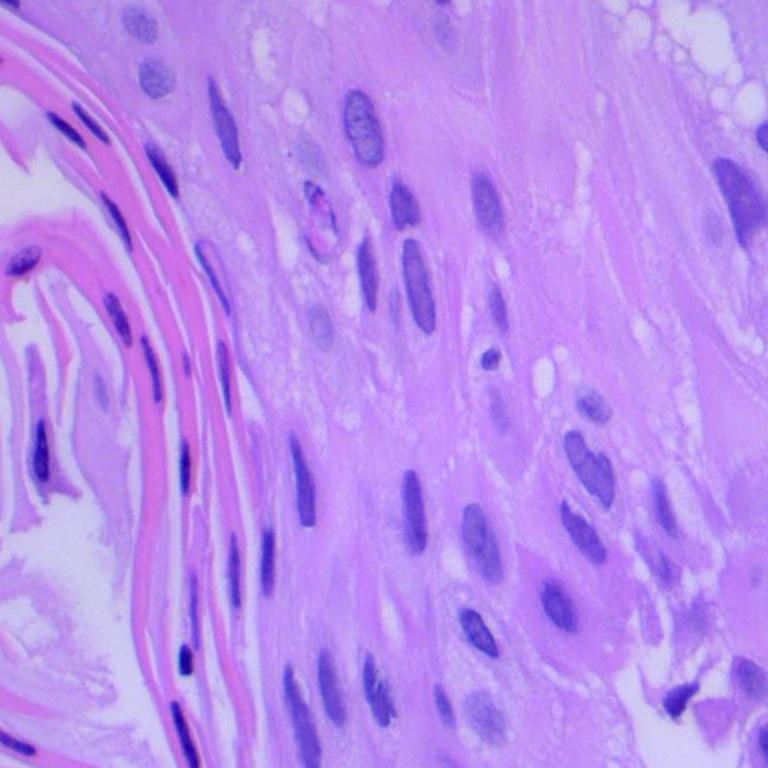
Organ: lung
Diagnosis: squamous carcinomas